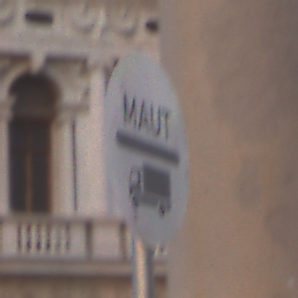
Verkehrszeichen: Mautpflicht
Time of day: SunriseSunset
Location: Outdoor (Urban)
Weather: Clear
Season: NotSpecified
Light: Natural